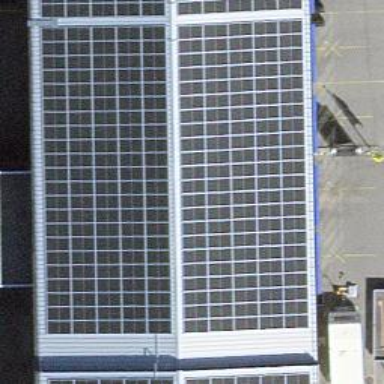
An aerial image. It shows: Solar power generator with photovoltaic panels.